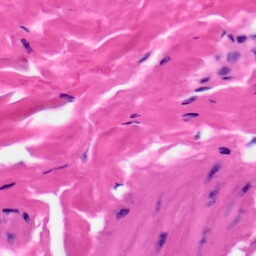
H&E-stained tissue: Skin